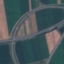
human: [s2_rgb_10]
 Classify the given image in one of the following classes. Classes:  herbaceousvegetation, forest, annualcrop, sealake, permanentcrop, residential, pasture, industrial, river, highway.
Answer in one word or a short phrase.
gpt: Highway